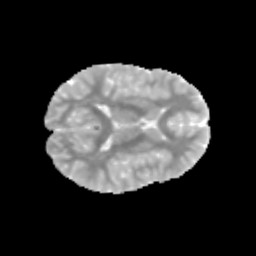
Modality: MD
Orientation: axial
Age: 9
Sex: female
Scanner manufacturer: siemens
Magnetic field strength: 3 T
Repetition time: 3.8 s
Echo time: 0.07 s